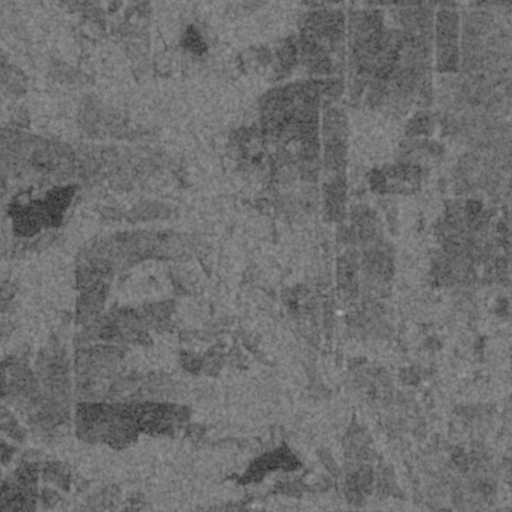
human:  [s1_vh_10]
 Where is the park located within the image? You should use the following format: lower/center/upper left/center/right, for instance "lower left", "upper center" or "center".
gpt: The park is located in the center left of the image.
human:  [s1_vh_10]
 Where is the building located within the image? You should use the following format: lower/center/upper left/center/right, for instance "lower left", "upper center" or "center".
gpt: The building is located in the upper left of the image.
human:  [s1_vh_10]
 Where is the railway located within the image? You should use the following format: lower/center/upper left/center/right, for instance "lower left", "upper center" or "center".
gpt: The railway is located in the lower left of the image.
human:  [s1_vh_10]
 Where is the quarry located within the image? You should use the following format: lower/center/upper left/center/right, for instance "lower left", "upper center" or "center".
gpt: There is no quarry in the image.

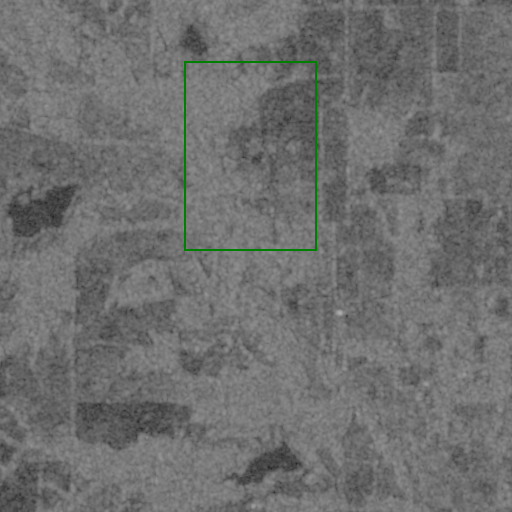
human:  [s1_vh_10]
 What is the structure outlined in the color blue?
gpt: There is no blue outline.
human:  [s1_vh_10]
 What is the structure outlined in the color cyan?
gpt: There is no structure outlined in cyan.